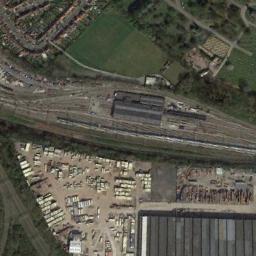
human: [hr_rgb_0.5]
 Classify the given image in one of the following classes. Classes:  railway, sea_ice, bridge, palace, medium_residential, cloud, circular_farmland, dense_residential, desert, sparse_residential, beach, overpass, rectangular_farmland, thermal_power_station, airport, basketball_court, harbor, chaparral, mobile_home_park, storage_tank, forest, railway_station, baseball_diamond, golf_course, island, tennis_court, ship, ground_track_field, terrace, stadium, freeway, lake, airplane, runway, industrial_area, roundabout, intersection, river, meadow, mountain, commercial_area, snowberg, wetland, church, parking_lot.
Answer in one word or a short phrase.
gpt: railway_station